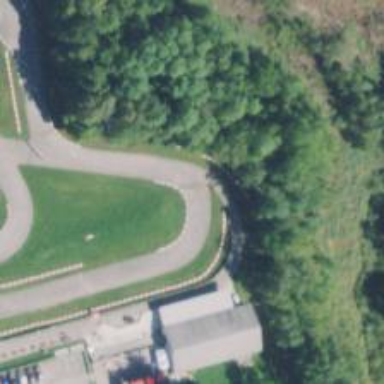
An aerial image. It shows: Motor sport raceway.